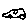
Label: car